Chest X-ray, AP view. Patient: 53 years old, sex M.
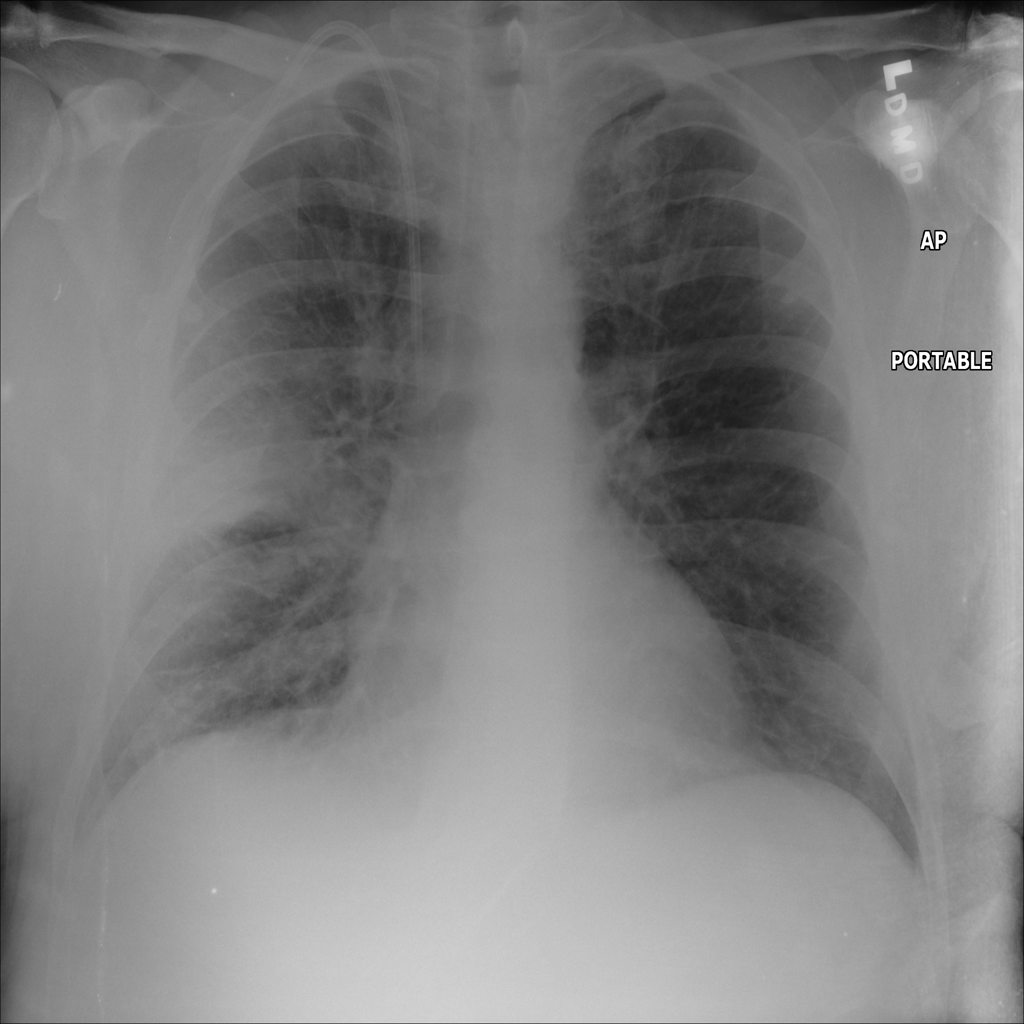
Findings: Edema, Nodule, Pneumonia